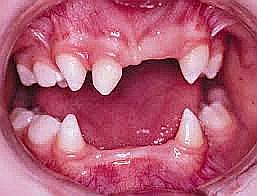
Condition: hypodontia